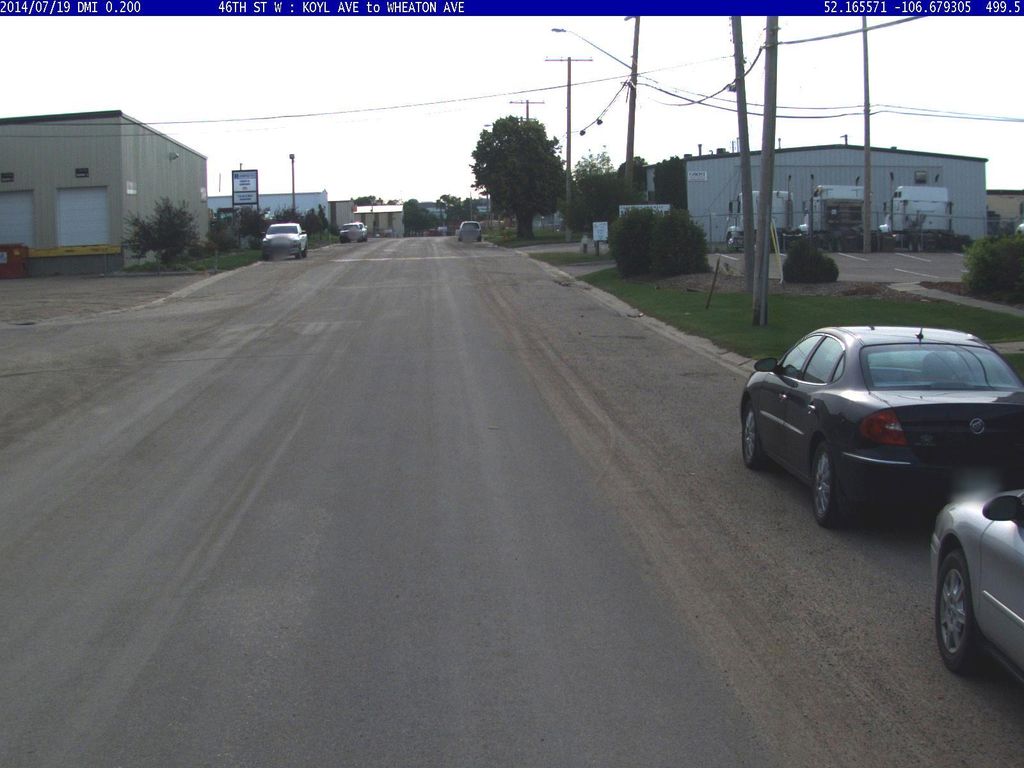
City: saskatoon